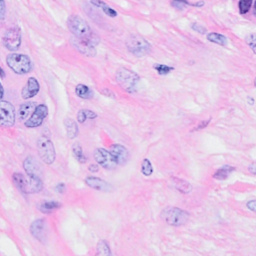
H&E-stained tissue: Breast